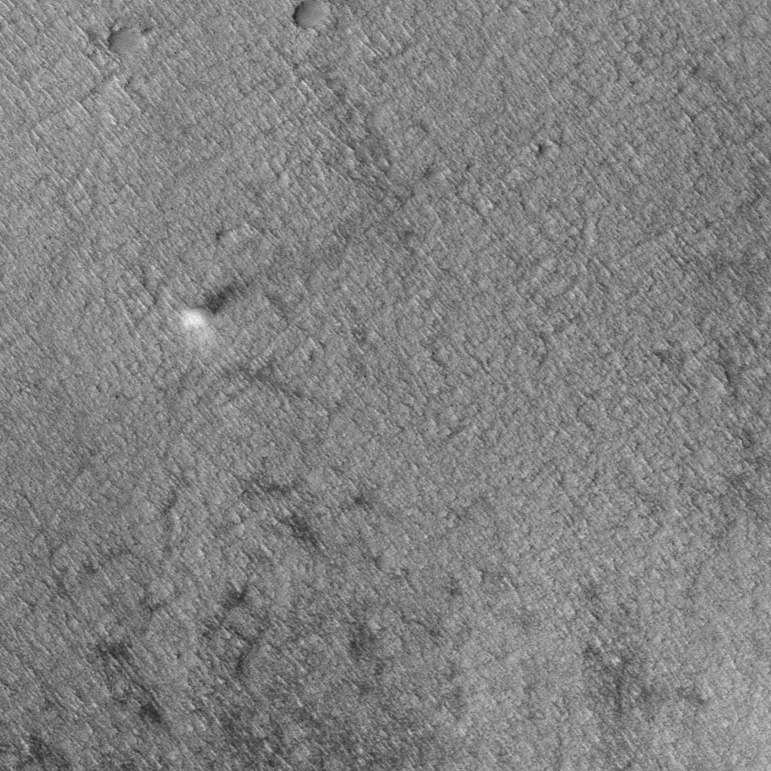
Label: dustdevil